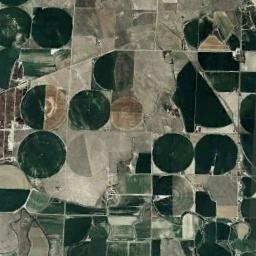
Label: circular_farmland